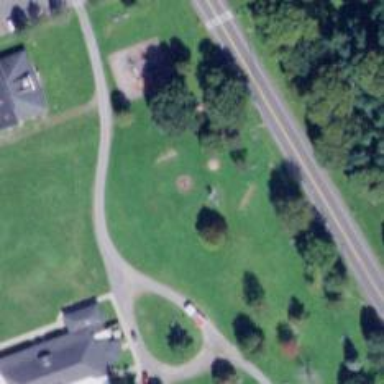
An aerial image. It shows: Playground with roundabout.